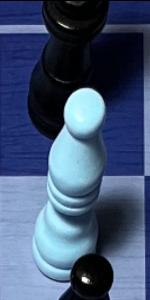
Label: Bishop_White